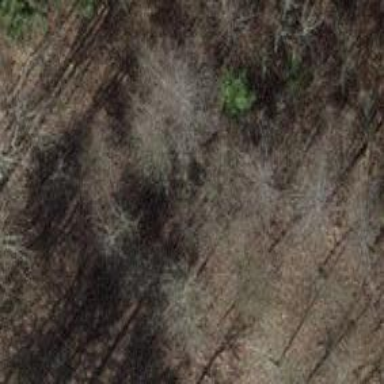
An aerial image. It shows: Broadleaved tree in natural setting.